Interaction volume radius: 10 \u00c5
Interaction volume height: 10 \u00c5
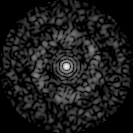
Disorder parameter: 0.8251